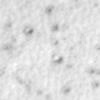
Label: no_change